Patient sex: F
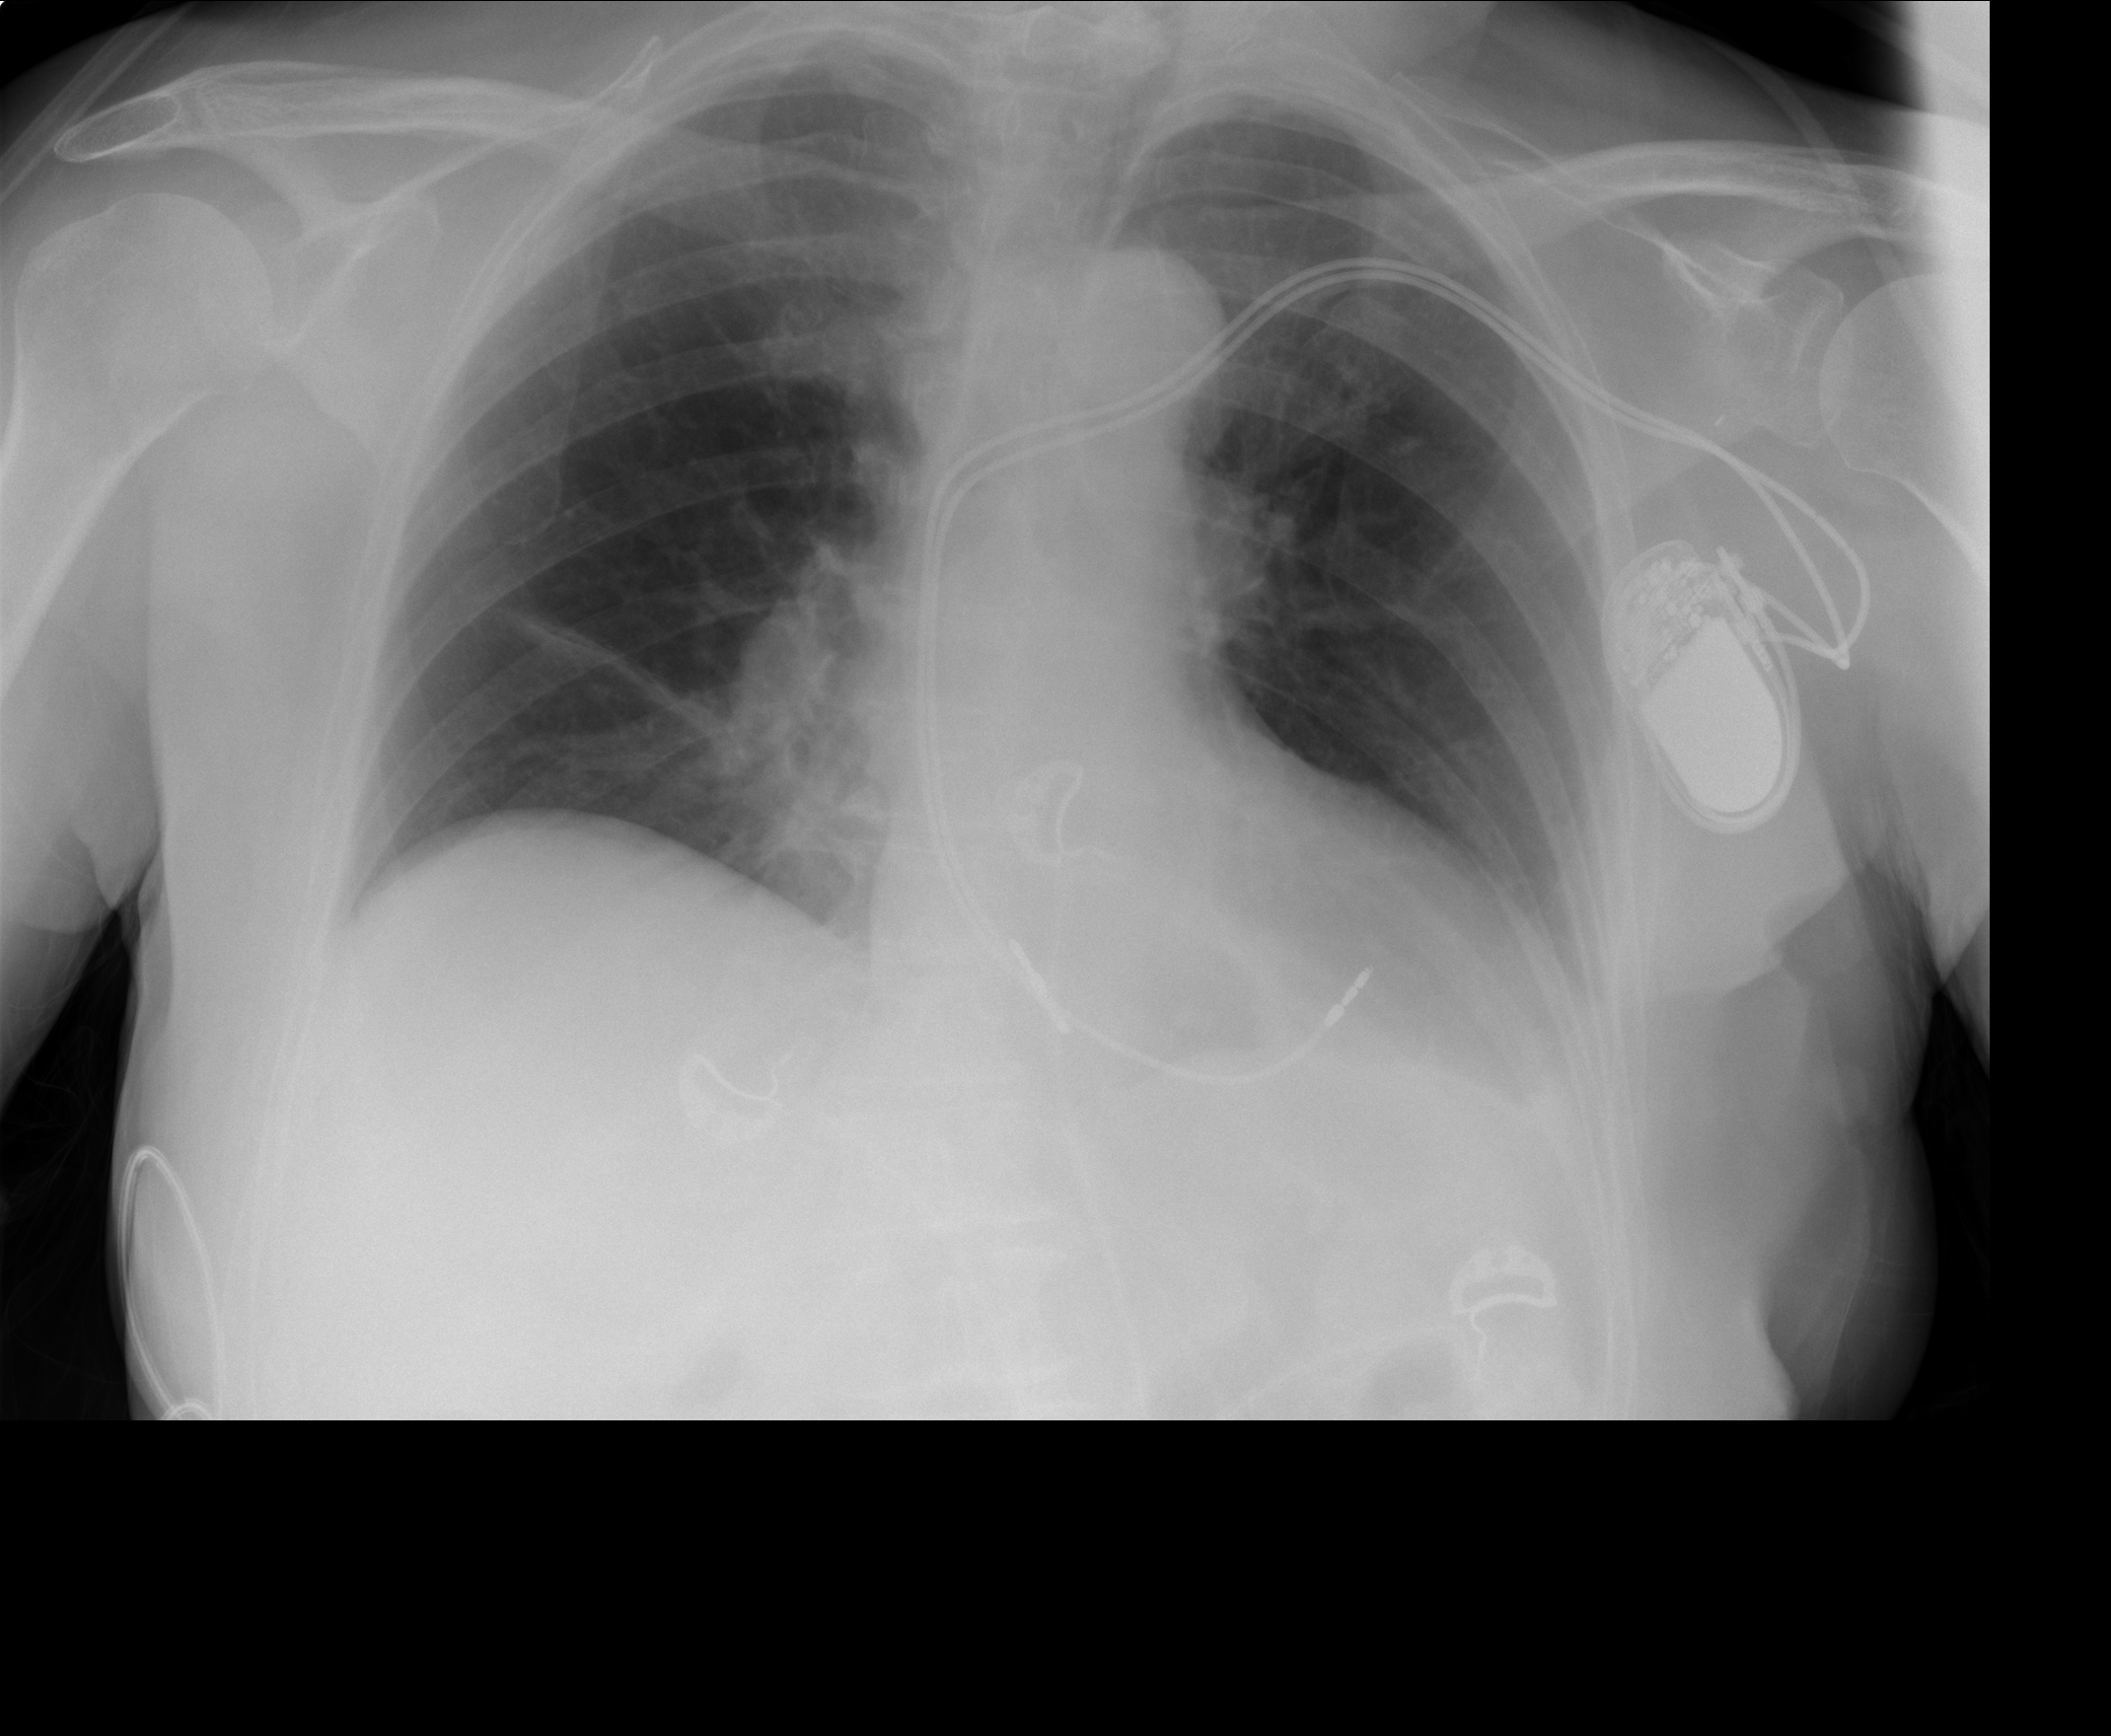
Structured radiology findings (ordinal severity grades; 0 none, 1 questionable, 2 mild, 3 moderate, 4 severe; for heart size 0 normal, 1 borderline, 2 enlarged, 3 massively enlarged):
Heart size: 1
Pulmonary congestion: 2
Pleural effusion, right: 0
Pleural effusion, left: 1
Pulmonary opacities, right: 0
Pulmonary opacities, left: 0
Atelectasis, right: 1
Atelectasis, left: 0